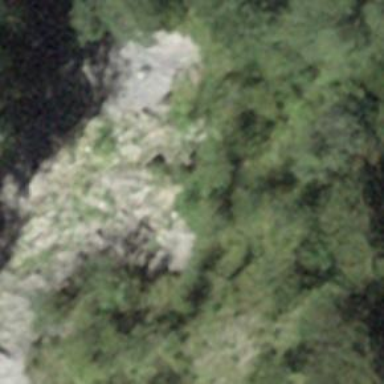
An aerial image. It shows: Natural scree.